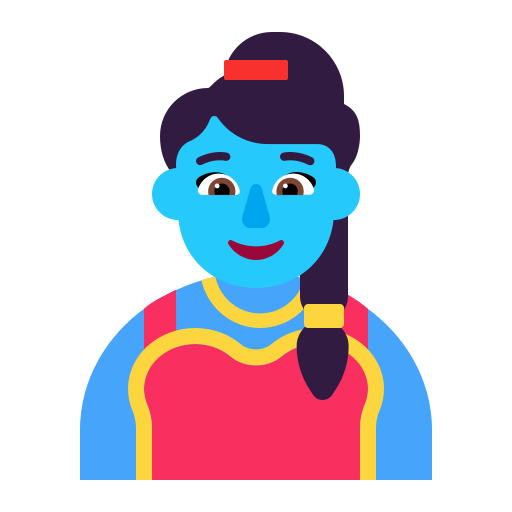
woman genie flat